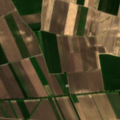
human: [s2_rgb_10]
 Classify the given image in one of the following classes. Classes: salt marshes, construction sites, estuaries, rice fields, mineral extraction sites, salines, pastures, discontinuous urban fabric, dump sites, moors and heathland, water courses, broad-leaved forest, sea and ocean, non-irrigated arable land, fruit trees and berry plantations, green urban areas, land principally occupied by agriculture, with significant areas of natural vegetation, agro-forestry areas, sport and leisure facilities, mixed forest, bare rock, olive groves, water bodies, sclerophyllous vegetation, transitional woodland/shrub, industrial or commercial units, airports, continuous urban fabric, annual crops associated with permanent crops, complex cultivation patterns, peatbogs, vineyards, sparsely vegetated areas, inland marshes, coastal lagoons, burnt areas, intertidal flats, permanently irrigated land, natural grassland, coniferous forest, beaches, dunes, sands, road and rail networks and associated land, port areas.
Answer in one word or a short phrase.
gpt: non-irrigated arable land